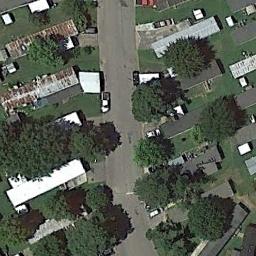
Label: mobile_home_park